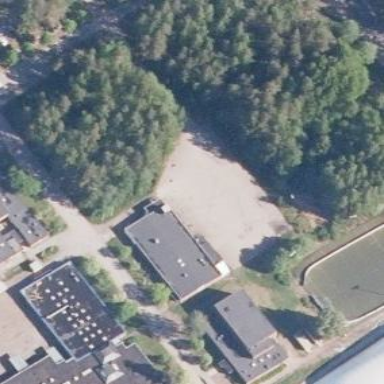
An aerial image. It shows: Parking area.